Question: I have an 'NSString' which can have multiple
in between the string. I need to replace the multiple occurrence of
's with a single
.
I tried this code:
'''
newString = [string stringByReplacingOccurrencesOfString:@"
" withString:@"
"];
'''
But this does not give the desired result if a series of "
" is encountered in the string. In this case, they will be replaced with "
".
What should I do so that all more than one "
"s be replaced with single "
"?
Thanks to all!
Update: Adding a screenshot for 'UITextView' to which the filtered string is set as text. The new lines seem to be more than one after writing code as suggested by Attila H in answer.

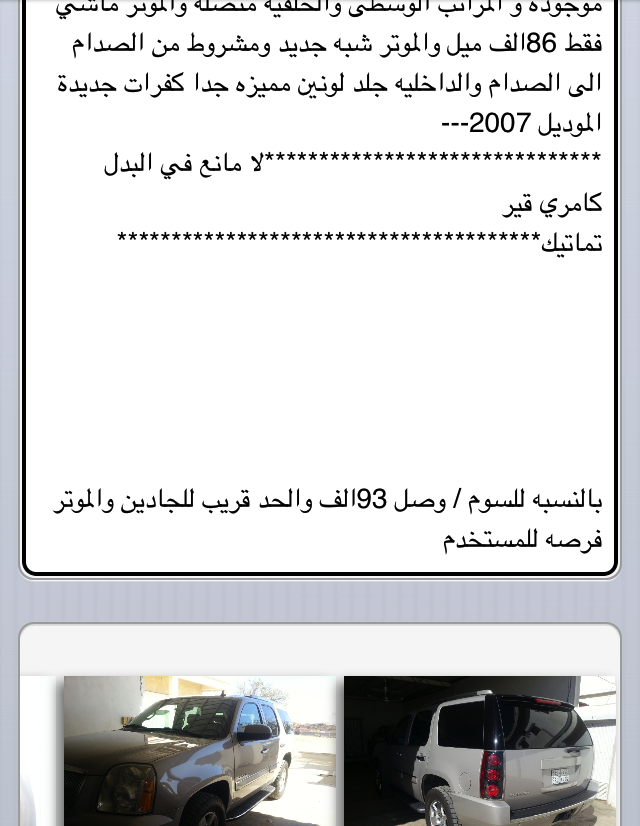
Answer: You might use <URL>. This is the most simple and elegant way:
'''
NSRegularExpression *regex = [NSRegularExpression regularExpressionWithPattern:@"
+" options:0 error:NULL];
NSString *newString = [regex stringByReplacingMatchesInString:string options:0 range:NSMakeRange(0, [string length]) withTemplate:@"
"];
'''